Field crop: maize
Growth stage: 2
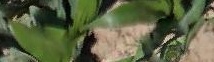
Species: maize